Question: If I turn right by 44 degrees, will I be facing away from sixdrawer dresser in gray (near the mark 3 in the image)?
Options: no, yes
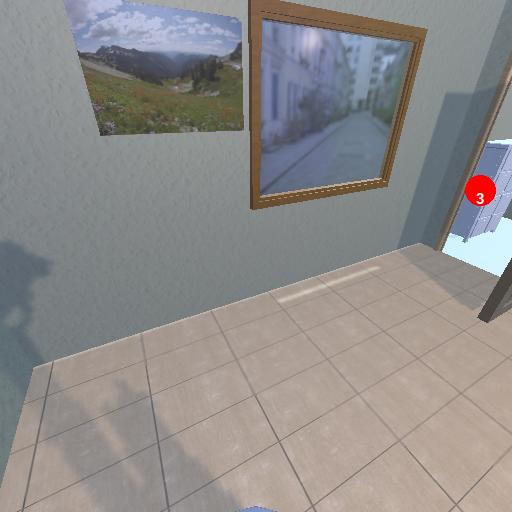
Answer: no